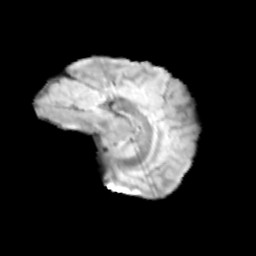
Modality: T2w
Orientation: sagittal
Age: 11
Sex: male
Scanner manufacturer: siemens
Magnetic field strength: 3 T
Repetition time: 3.8 s
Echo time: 0.07 s